Interaction volume radius: 5 \u00c5
Interaction volume height: 15 \u00c5
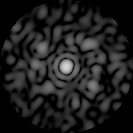
Disorder parameter: 0.6884